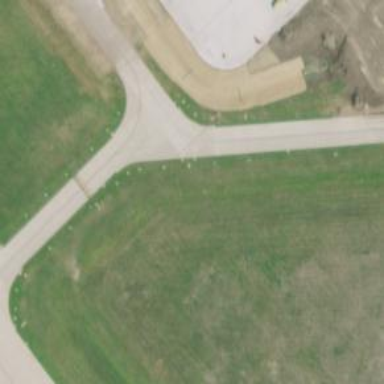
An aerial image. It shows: View of taxiway at the airport.